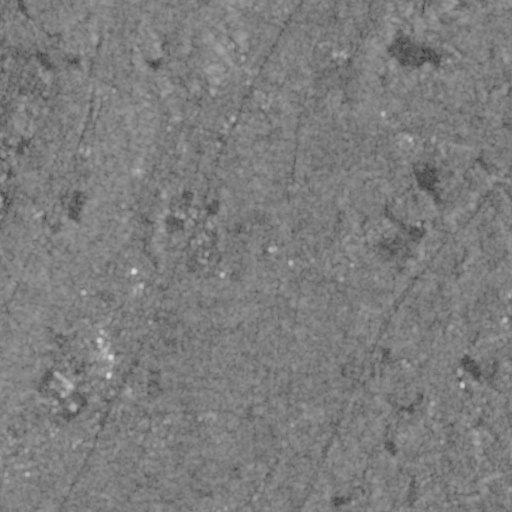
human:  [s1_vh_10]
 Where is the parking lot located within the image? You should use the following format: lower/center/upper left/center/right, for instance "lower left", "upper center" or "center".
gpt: The parking lot is located in the center right of the image.
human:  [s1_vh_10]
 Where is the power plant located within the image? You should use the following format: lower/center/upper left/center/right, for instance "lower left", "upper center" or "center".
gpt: The power plant is located in the upper left of the image.
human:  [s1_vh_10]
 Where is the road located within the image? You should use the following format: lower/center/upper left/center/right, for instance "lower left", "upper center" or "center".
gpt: There is no road in the image.

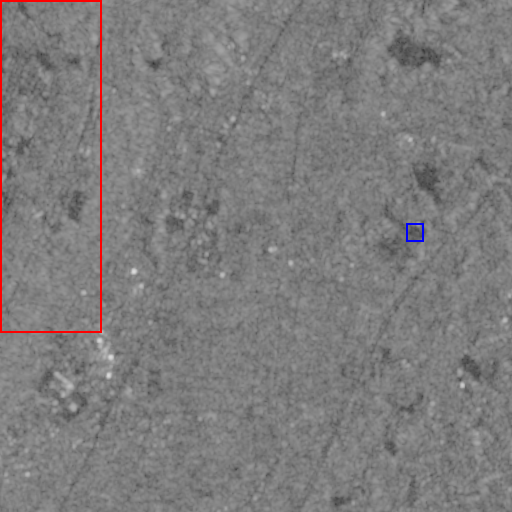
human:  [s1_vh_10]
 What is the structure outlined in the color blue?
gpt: The structure outlined in blue is a park.
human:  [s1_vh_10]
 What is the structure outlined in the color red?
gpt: The structure outlined in red is a power plant.
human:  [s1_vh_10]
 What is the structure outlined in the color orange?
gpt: There is no orange outline.